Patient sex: M
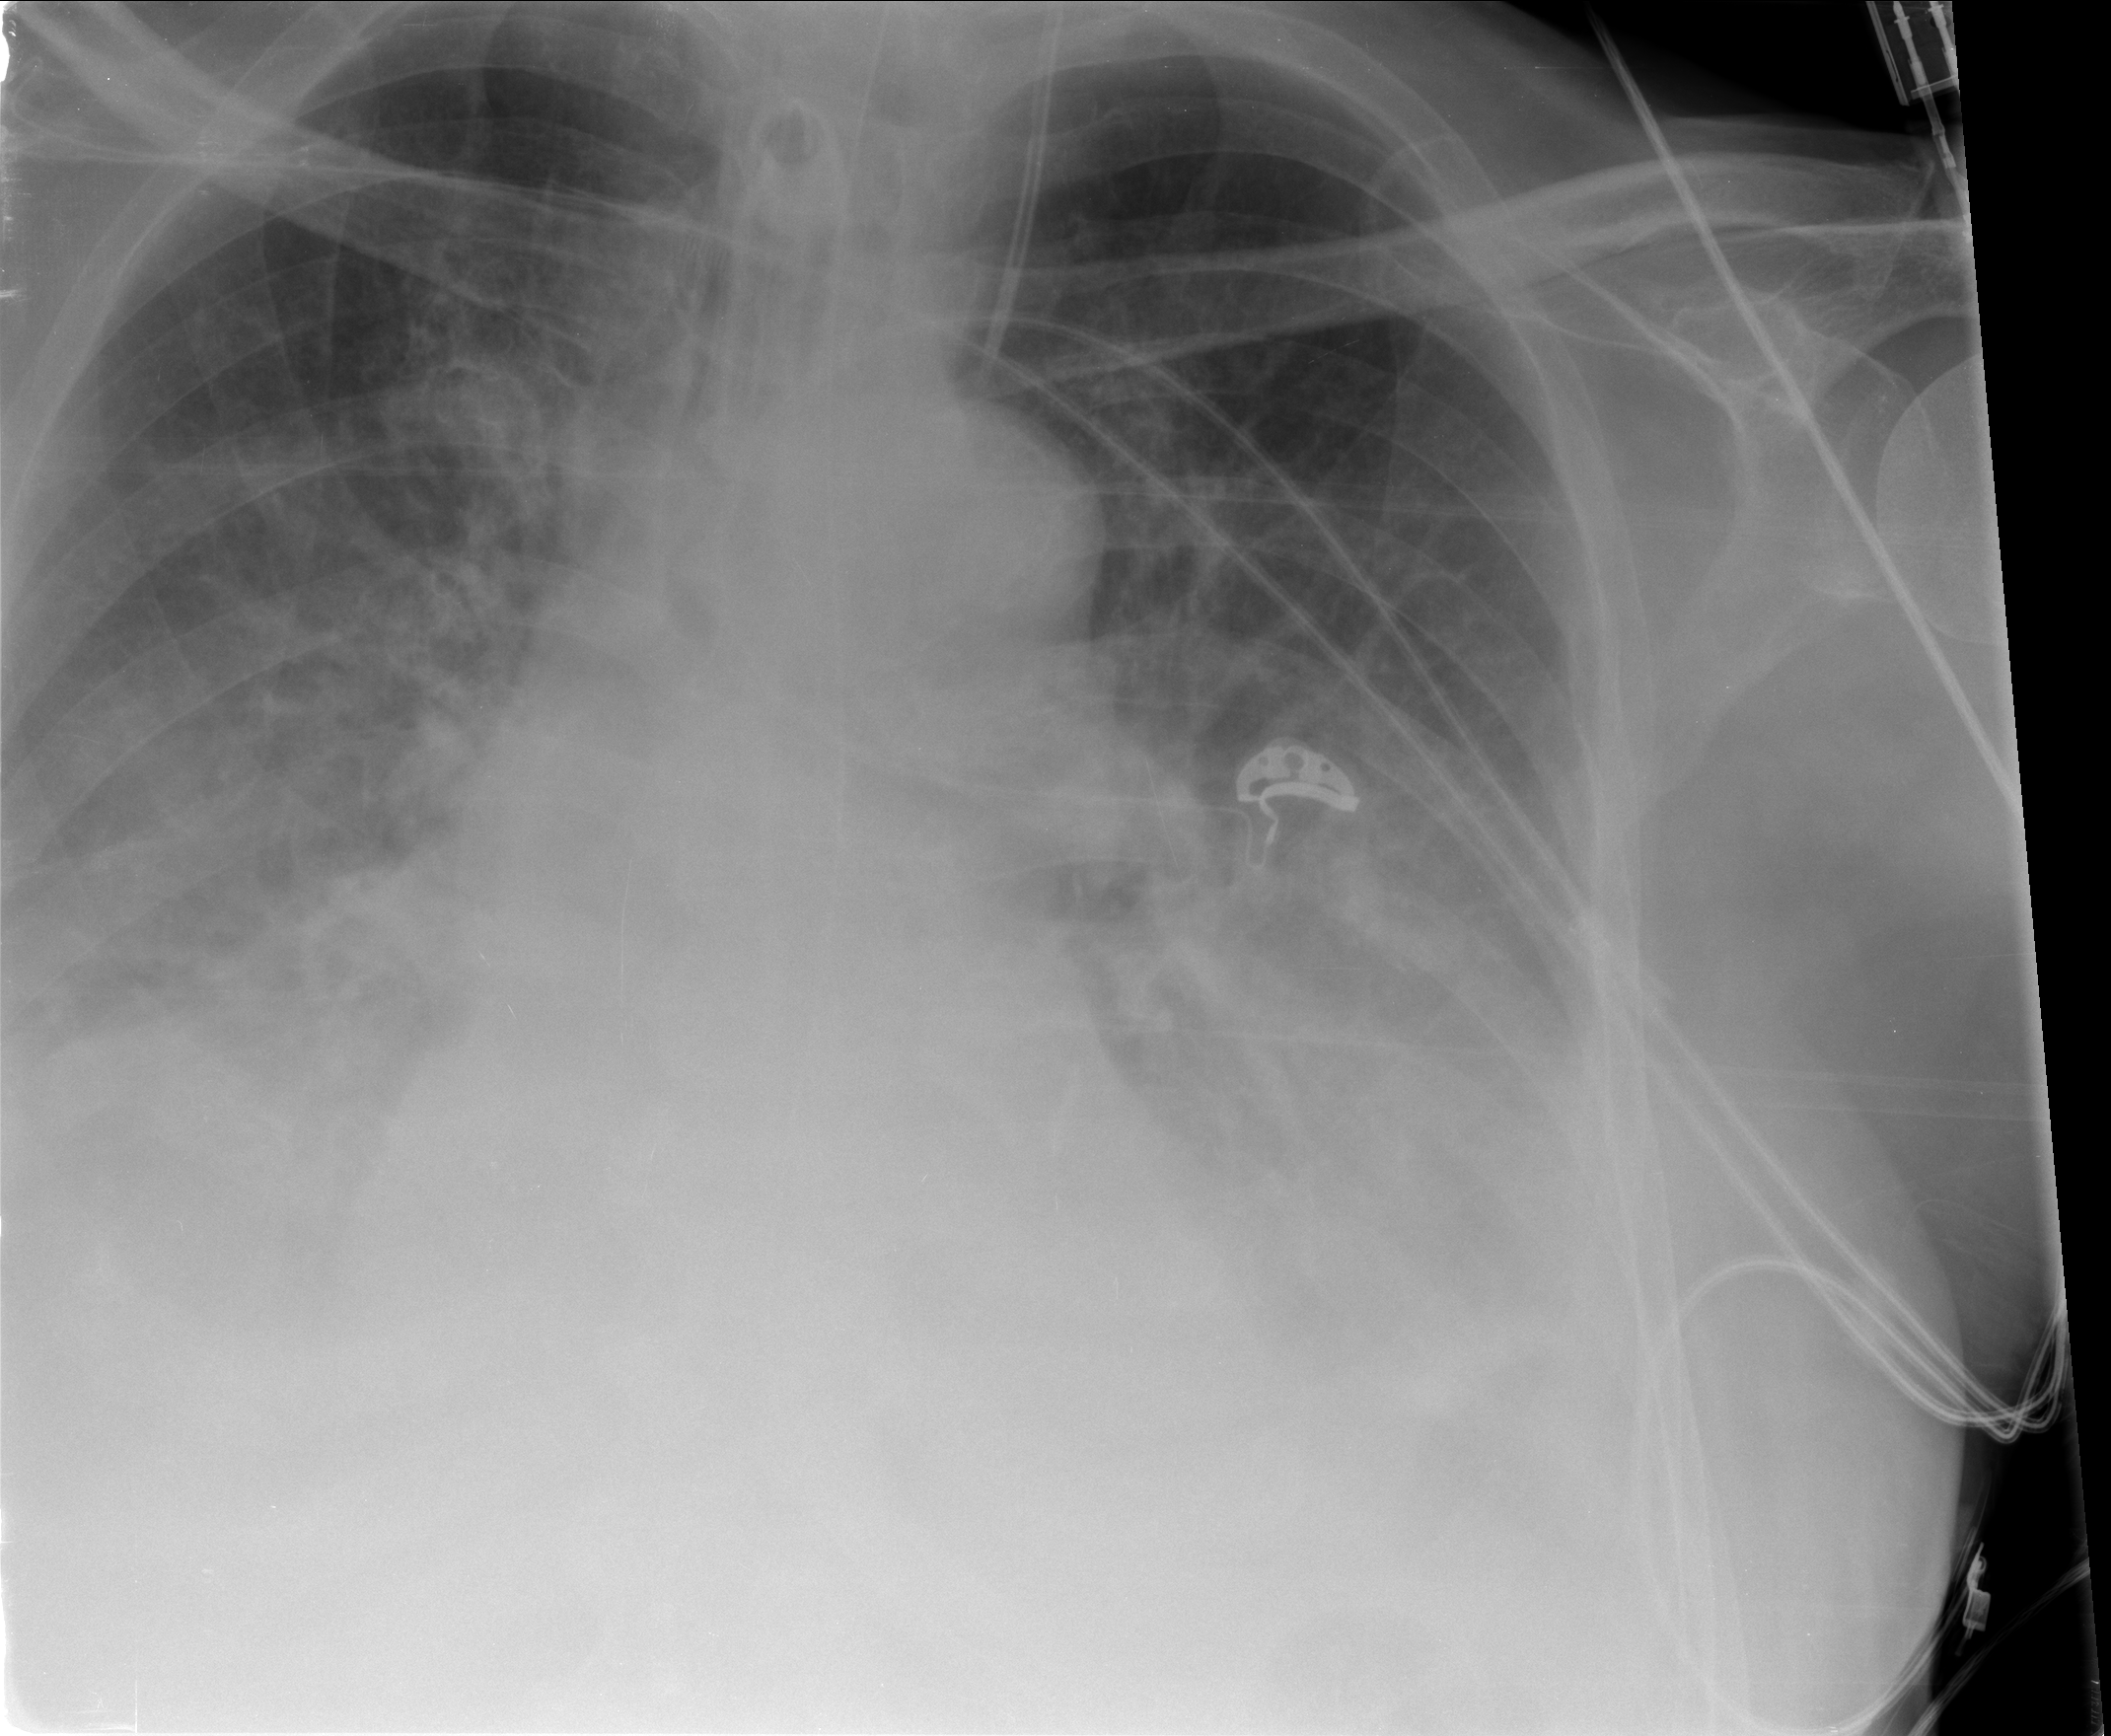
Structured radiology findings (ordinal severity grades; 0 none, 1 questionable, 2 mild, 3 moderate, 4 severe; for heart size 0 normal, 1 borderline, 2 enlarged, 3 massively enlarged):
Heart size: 1
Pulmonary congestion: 1
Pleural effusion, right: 3
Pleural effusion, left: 3
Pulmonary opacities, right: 3
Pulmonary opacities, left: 3
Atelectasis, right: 3
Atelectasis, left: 3